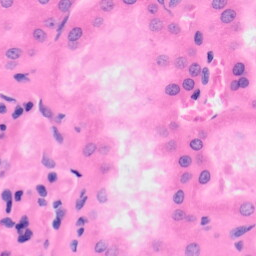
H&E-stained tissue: Kidney